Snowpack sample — Buffalo Mountain, Silverthorne, Colorado, USA (1/25/25, 10:11 AM MST)
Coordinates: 39.6222, -106.1139
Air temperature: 22 °F
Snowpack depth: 110 cm
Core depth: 40 cm
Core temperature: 46.4 °F
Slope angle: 12°, slope face: 102°
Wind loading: high
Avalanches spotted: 0
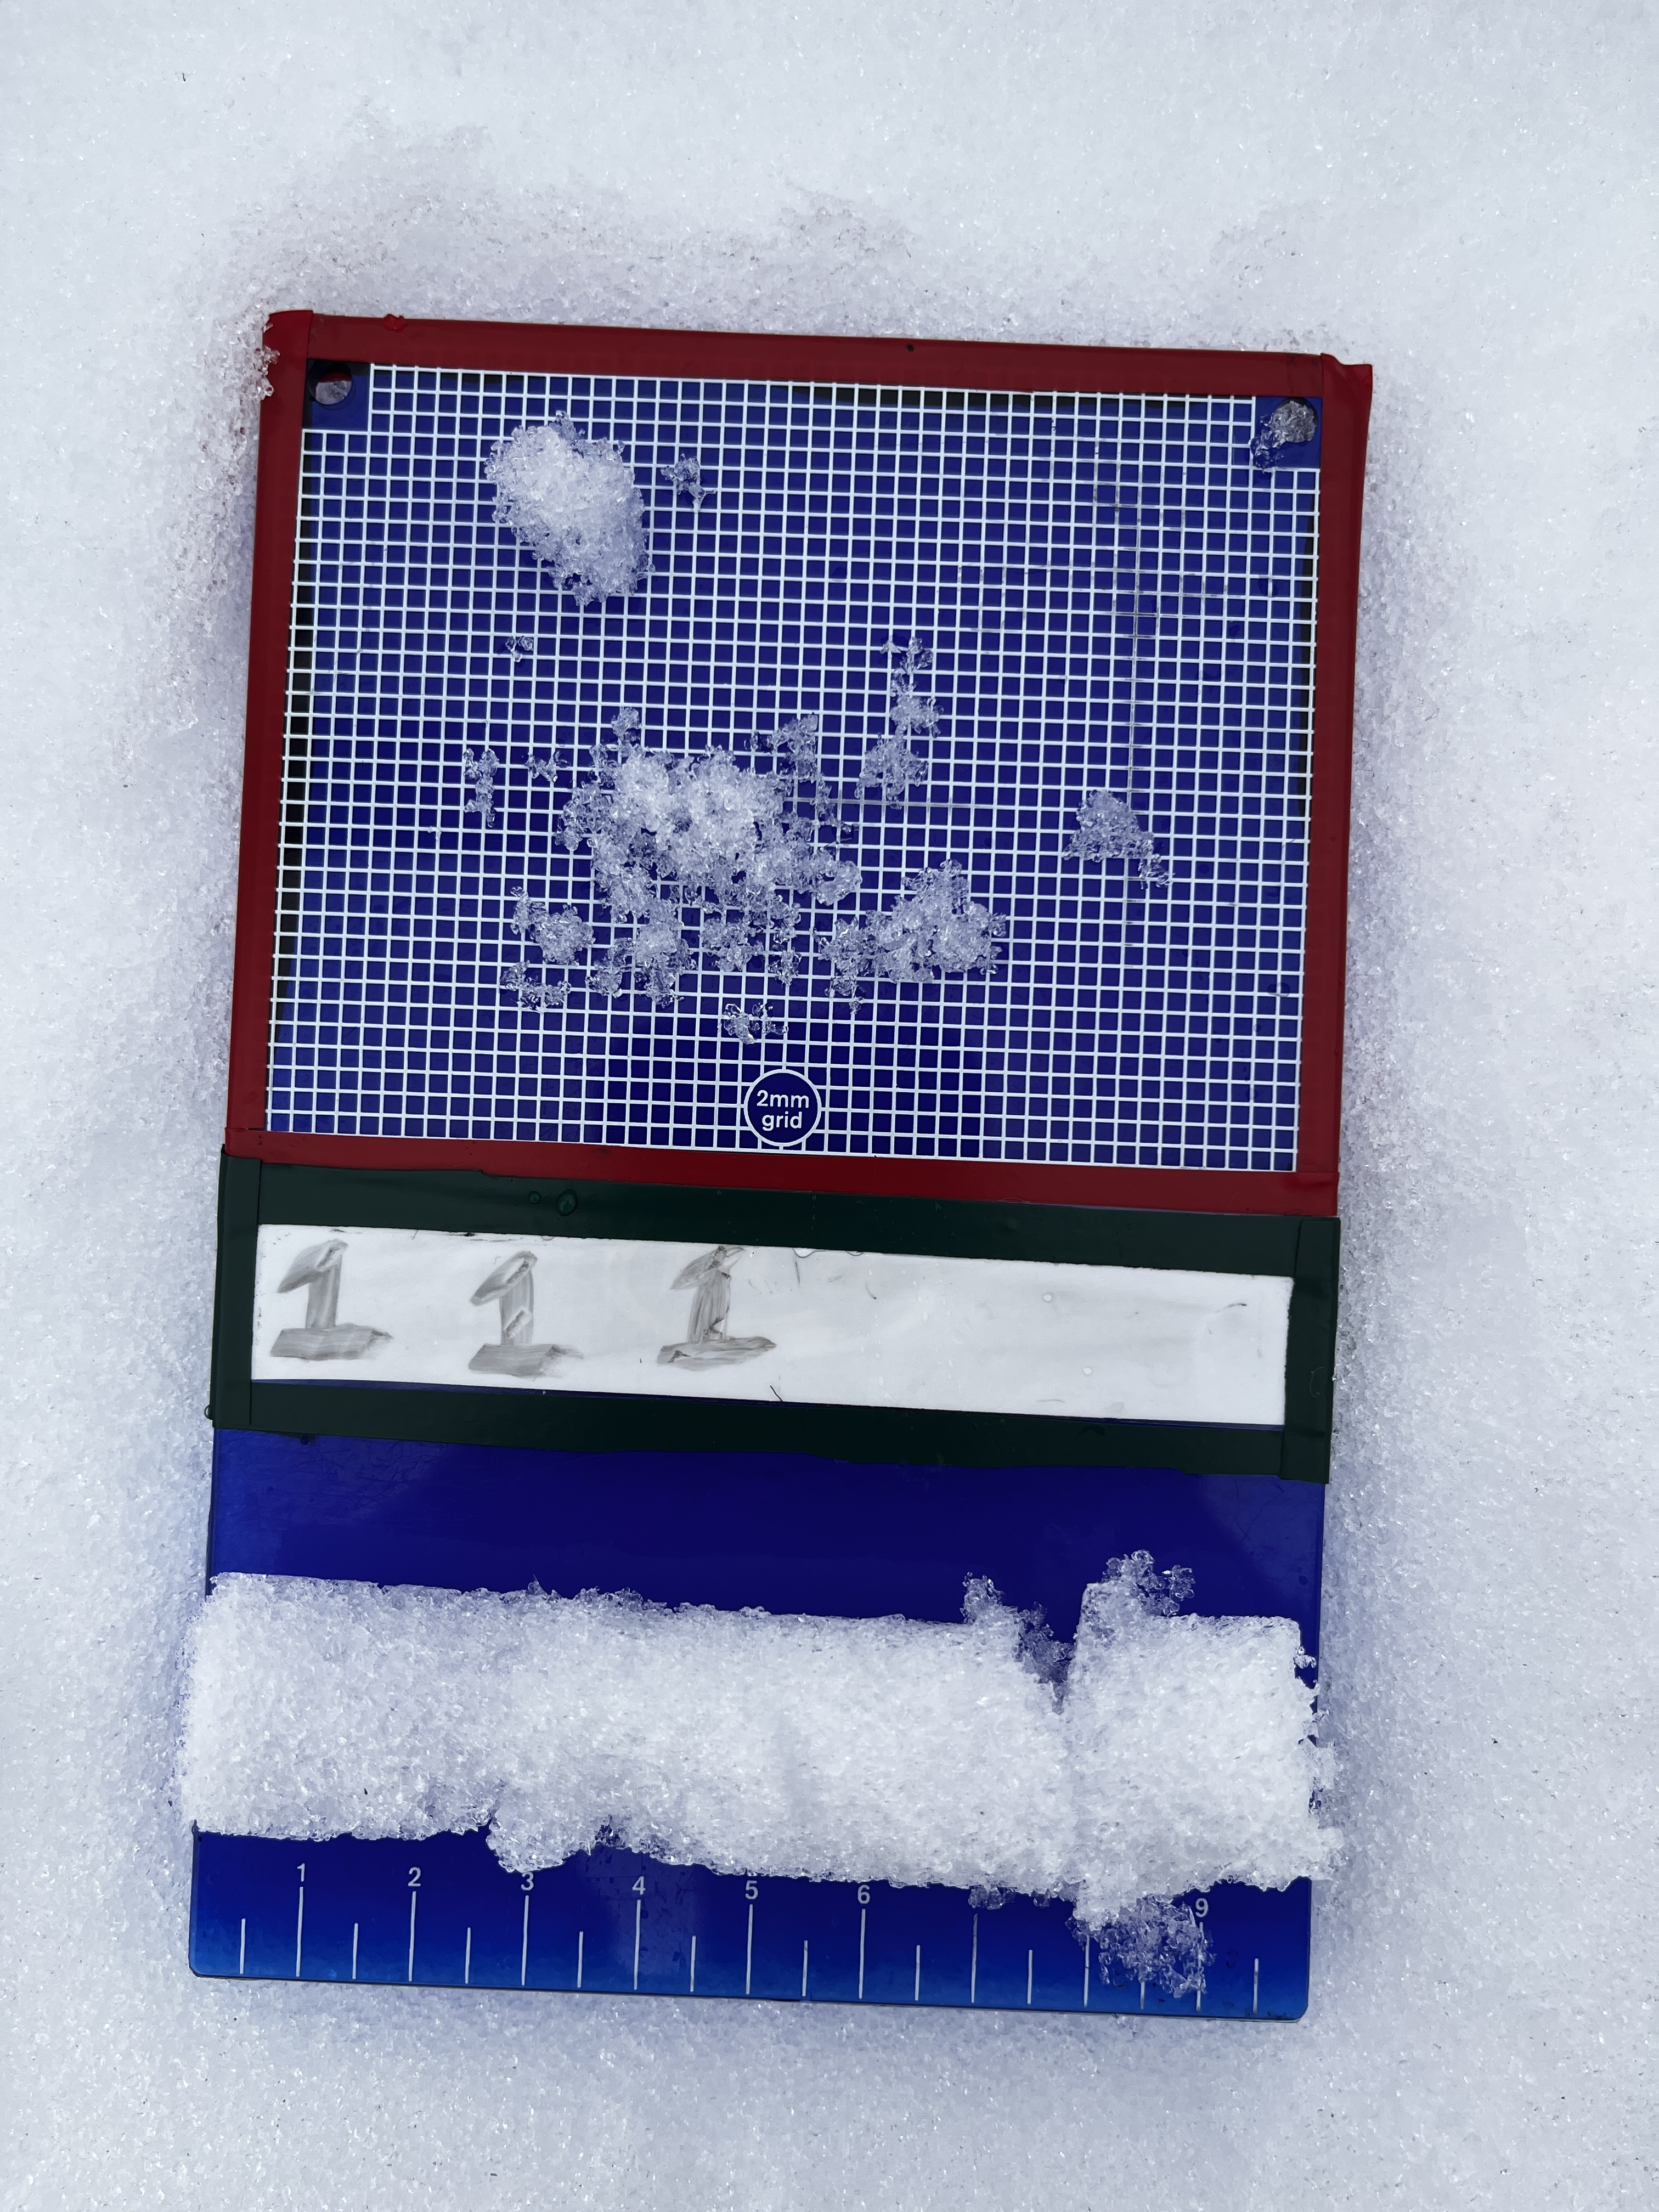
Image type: crystal_card
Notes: No avalanches nearby, collected on the outskirts of a fire break 15 meters from the treeline, on way to Buffalo and Red Mountain